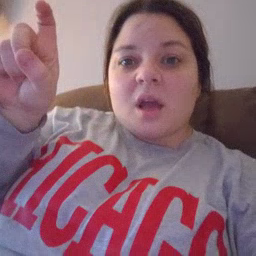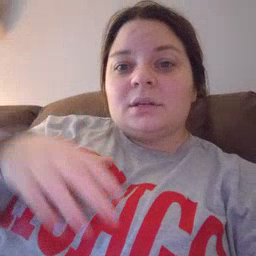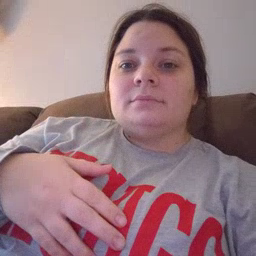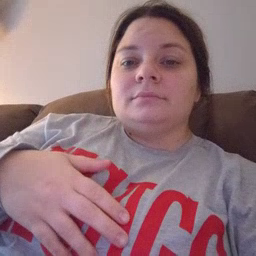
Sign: closet